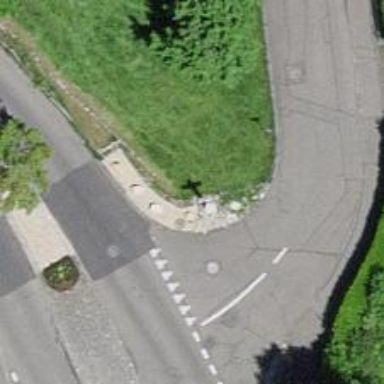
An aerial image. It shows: Historic wayside cross.